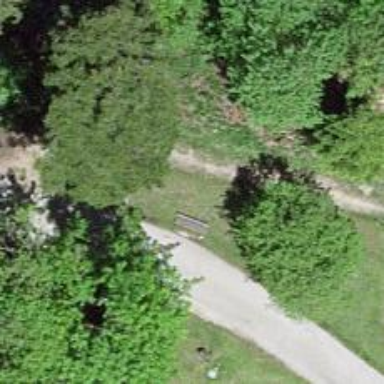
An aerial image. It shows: Bench for seating.